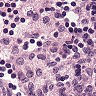
Metastatic tissue present: no